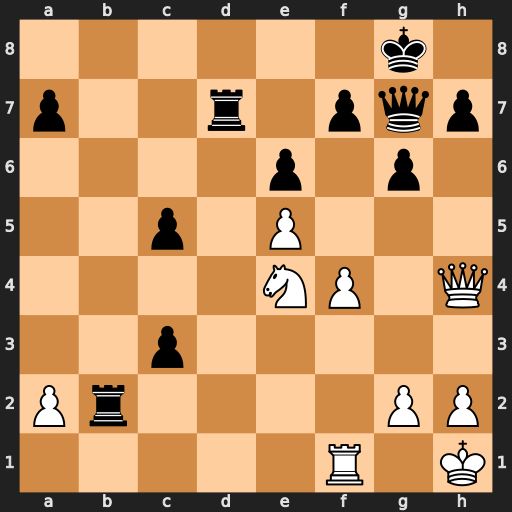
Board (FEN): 6k1/p2r1pqp/4p1p1/2p1P3/4NP1Q/2p5/Pr4PP/5R1K
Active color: w
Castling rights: -
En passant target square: -
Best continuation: Nf6+ Kh8 Nxd7